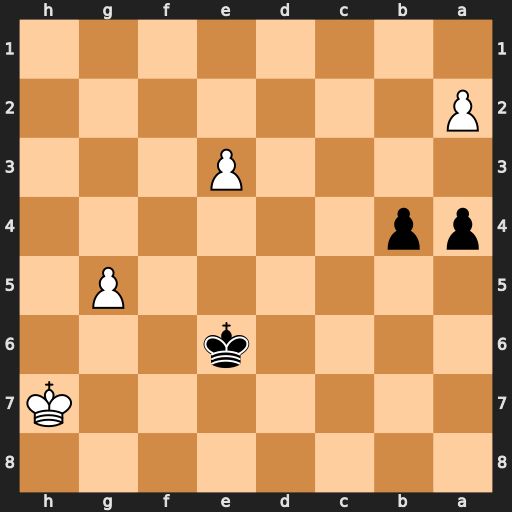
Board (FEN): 8/7K/4k3/6P1/pp6/4P3/P7/8
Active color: b
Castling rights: -
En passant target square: -
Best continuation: b3 axb3 axb3 g6 b2 g7 b1=Q+